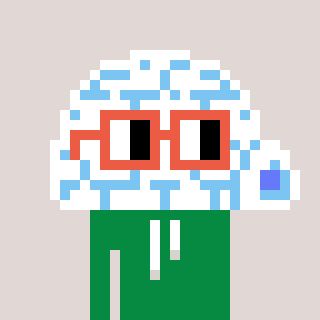
a pixel art character with square orange glasses, a igloo-shaped head and a green-colored body on a warm background